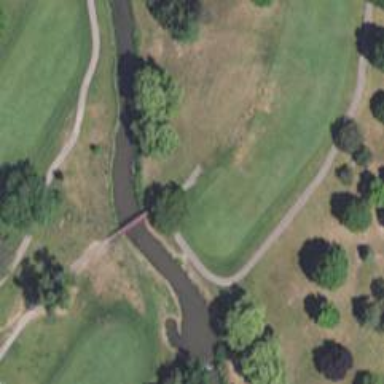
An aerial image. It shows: Pathway for golfing.